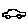
Label: car